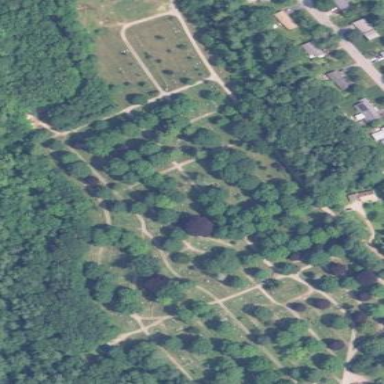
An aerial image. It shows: Cemetery.